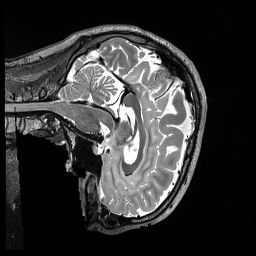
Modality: T2w
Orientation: sagittal
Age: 30
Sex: male
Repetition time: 3.2 s
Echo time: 0.563 s